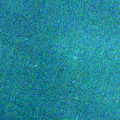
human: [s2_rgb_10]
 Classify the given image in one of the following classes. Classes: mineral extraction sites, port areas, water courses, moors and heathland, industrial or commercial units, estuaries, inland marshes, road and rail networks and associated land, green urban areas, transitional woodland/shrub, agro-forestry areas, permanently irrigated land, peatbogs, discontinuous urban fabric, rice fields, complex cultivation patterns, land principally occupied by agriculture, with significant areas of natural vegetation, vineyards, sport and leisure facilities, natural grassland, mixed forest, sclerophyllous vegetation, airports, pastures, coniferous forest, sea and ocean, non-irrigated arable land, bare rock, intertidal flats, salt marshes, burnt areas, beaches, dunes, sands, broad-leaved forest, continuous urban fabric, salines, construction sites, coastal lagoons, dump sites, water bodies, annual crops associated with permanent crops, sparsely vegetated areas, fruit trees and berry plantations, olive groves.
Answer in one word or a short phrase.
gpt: sea and ocean